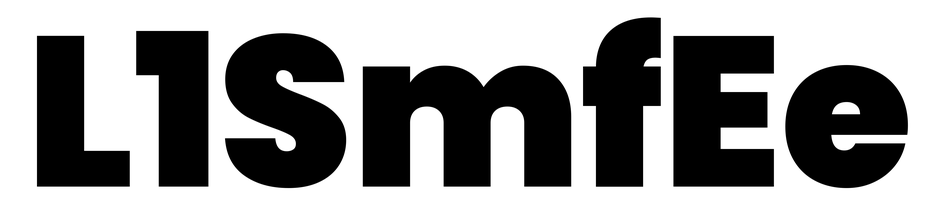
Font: Poppins-Black